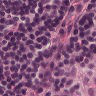
Metastatic tissue present: no